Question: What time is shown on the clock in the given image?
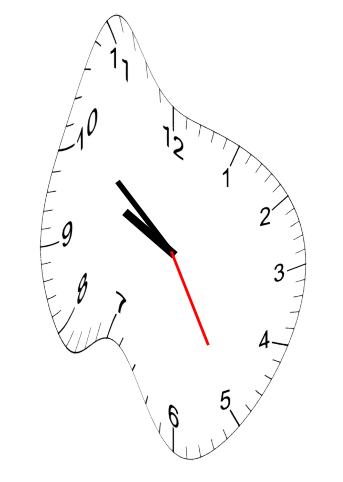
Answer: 09:51:25